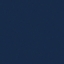
Land use / land cover class: SeaLake